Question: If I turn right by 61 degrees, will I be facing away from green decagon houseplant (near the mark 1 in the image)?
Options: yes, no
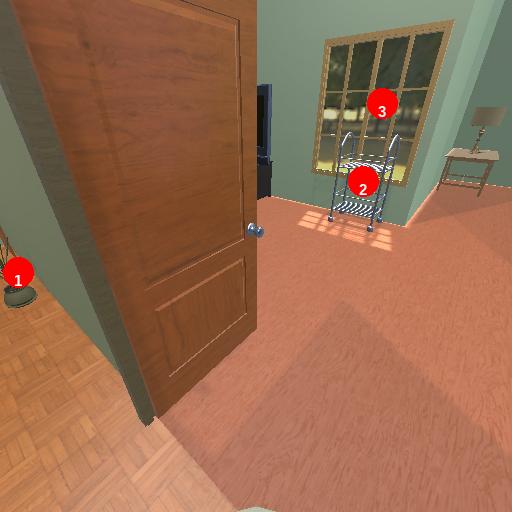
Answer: yes